Interaction volume radius: 5 \u00c5
Interaction volume height: 25 \u00c5
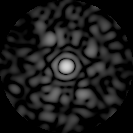
Disorder parameter: 0.8306